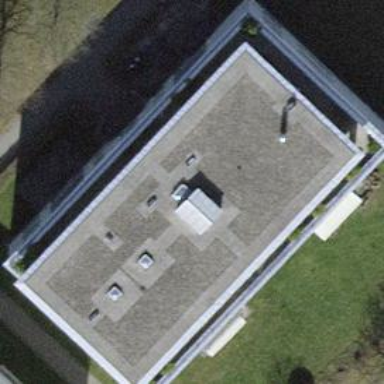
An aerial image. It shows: Building with flat roof.